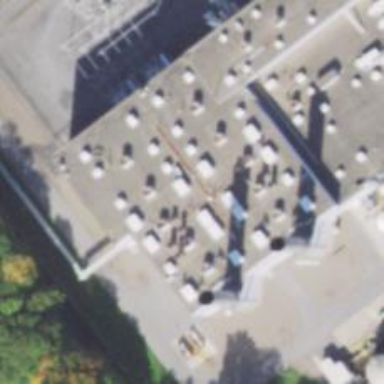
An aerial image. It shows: Gas-powered generator. It is gas turbine type generator.